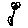
Label: flower